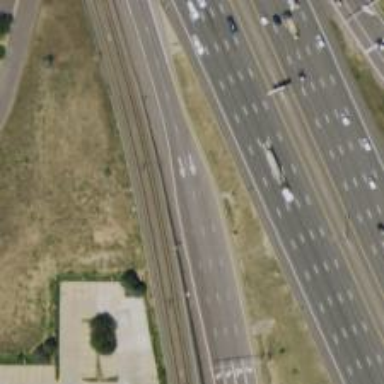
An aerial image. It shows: Asphalt motorway link.